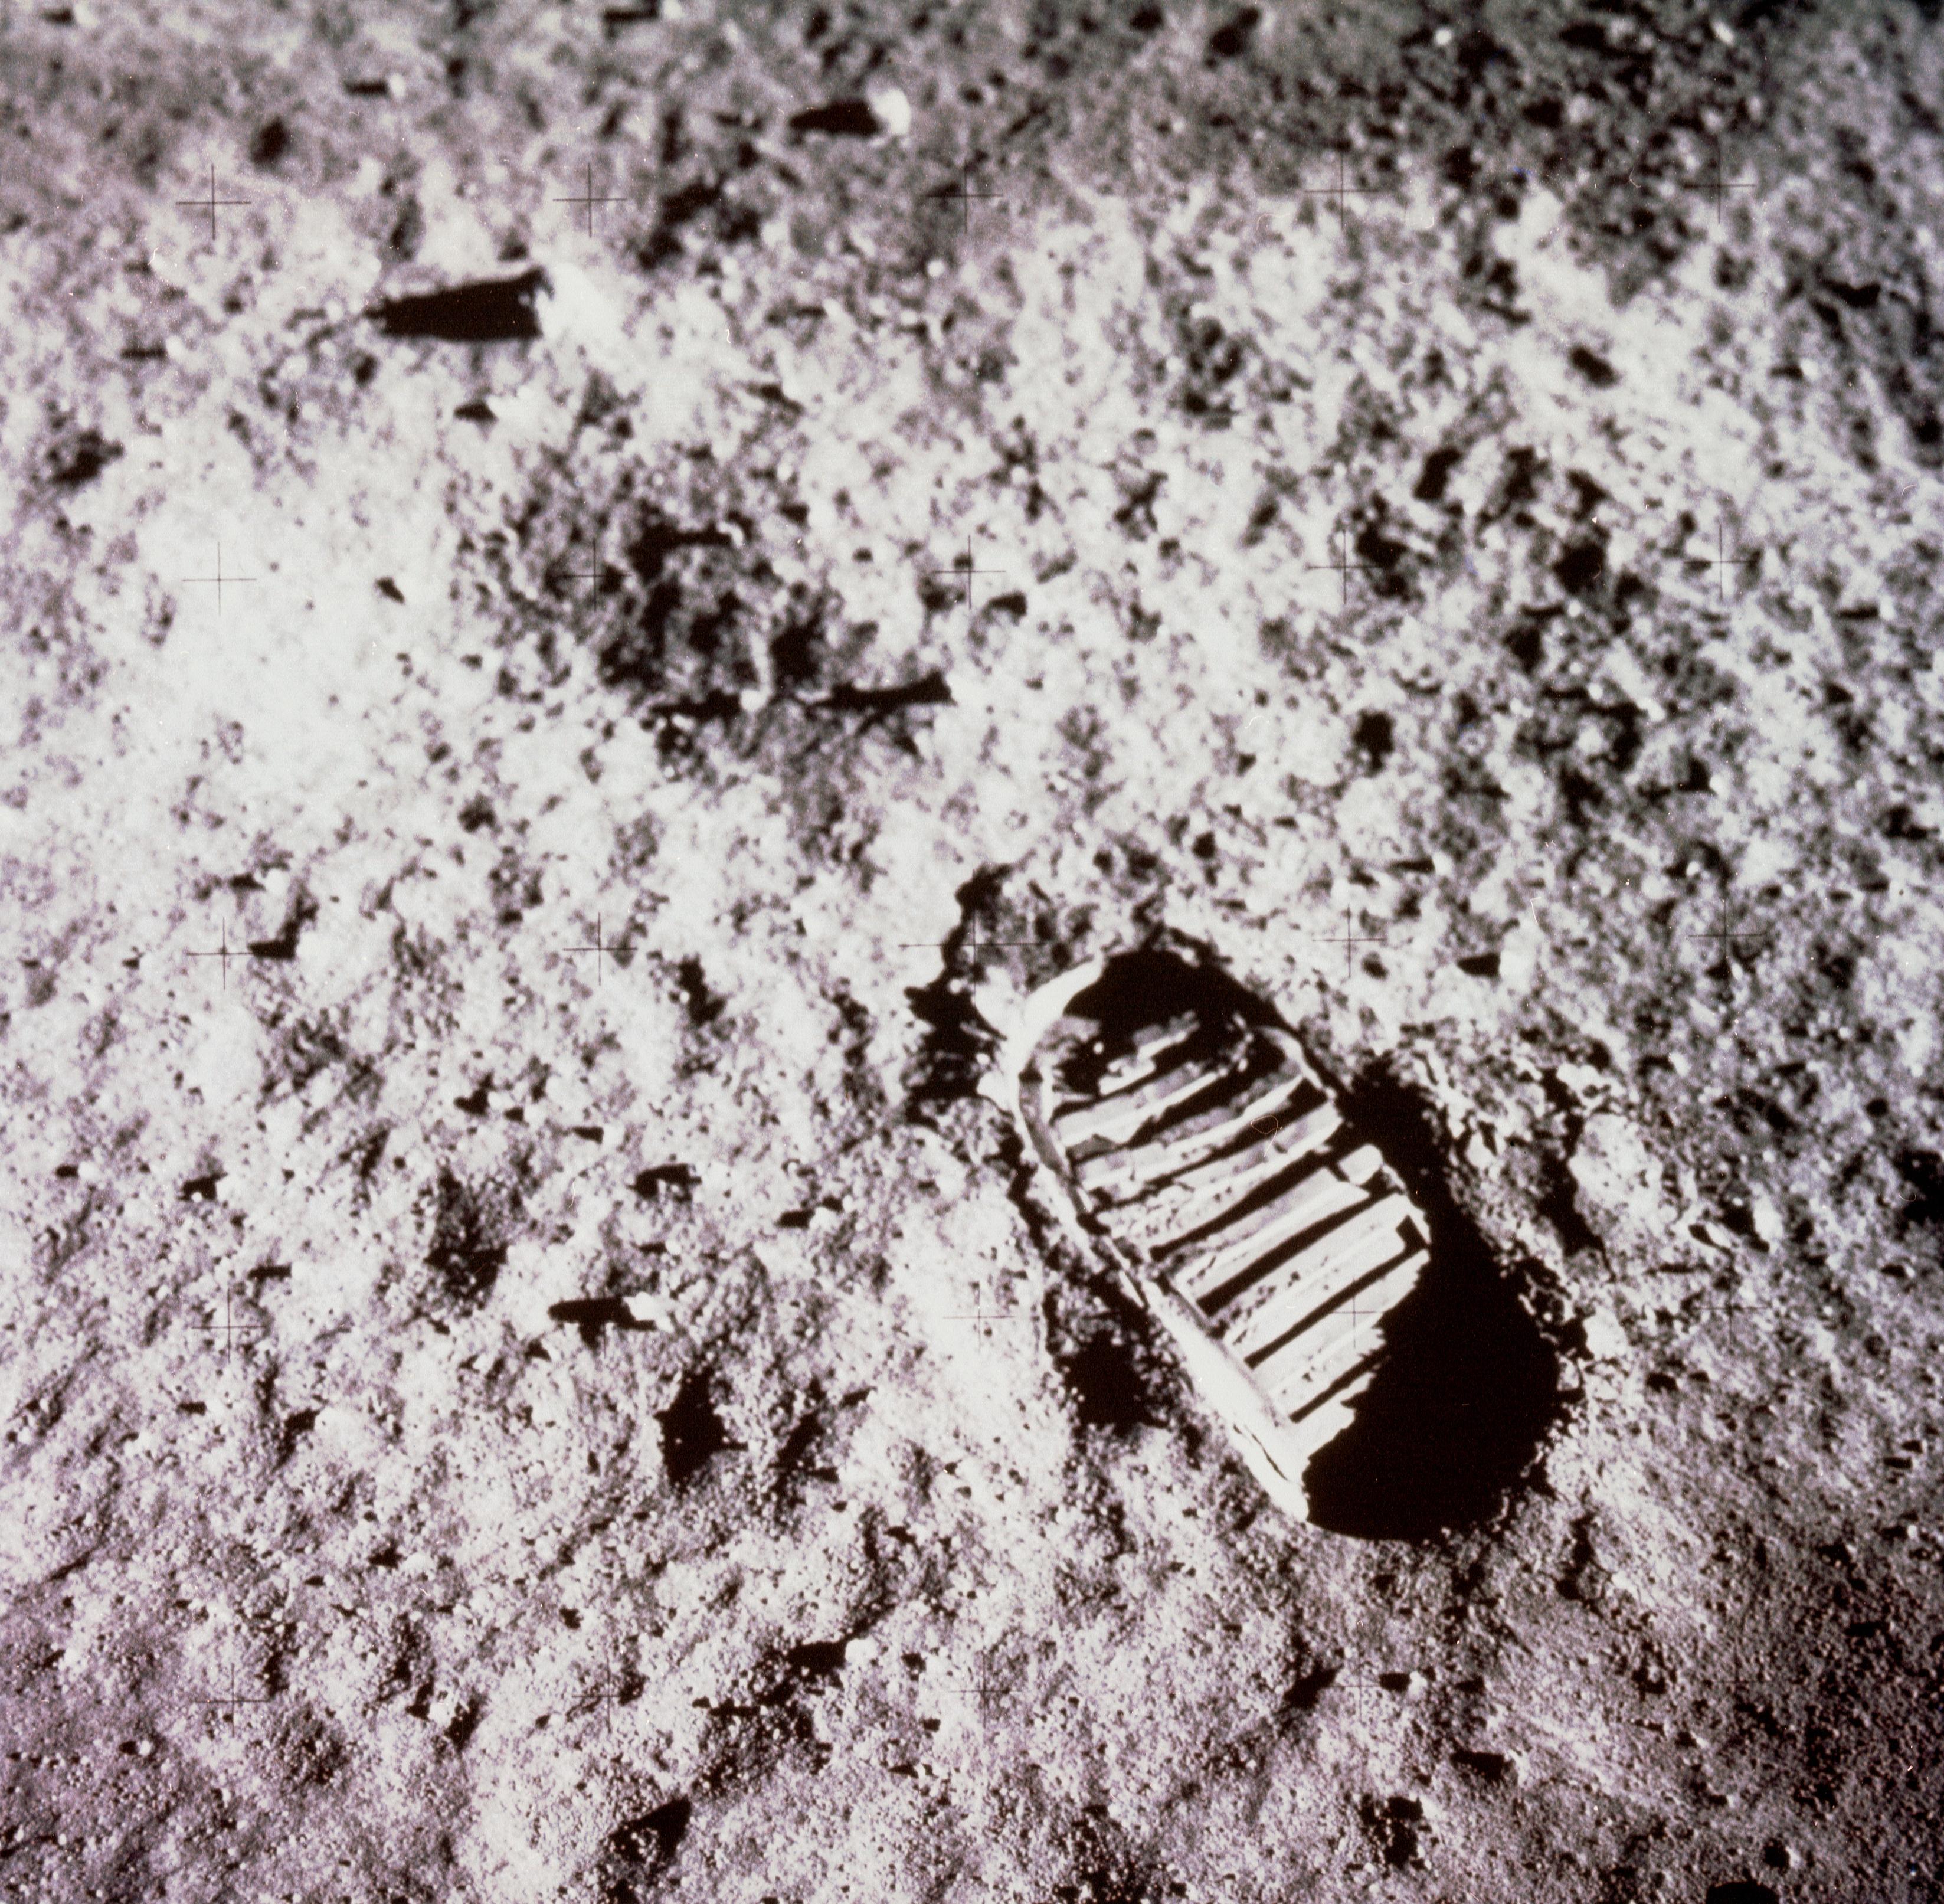
Apollo Footprint Apollo, Moon